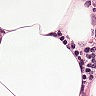
Metastatic tissue present: no